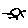
Label: sun